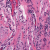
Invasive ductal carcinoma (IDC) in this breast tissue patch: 0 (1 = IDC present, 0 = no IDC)